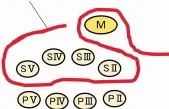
Intraoperative photograph. Arrow indicate anastomosis sight (D).
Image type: medical_photograph (oral_photograph)